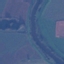
Label: River